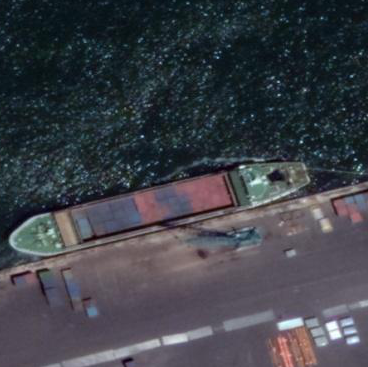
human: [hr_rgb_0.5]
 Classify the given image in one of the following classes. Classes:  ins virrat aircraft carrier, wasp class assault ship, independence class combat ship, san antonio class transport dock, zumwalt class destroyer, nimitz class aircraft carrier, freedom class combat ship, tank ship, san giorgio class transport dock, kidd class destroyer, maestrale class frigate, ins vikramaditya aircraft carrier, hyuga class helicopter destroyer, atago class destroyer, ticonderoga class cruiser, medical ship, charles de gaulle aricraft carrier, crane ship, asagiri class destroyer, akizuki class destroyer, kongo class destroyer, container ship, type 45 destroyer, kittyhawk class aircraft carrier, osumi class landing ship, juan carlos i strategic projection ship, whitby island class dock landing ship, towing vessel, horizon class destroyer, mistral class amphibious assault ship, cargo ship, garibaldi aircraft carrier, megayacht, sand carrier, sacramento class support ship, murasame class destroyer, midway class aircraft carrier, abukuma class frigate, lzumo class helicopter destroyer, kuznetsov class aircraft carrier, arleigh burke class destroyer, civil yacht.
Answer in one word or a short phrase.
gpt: Container ship